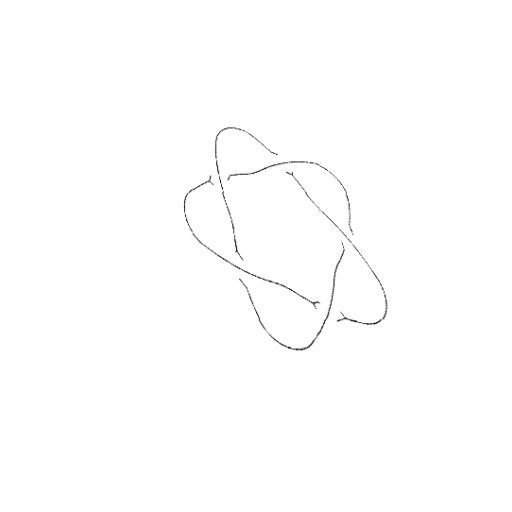
Crossing number: 5